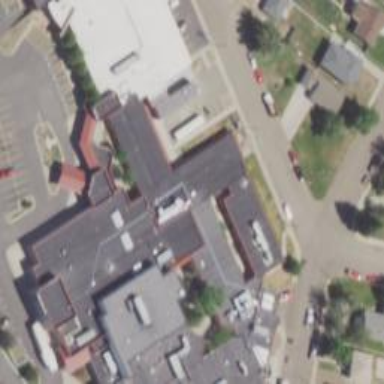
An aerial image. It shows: Nursing home.